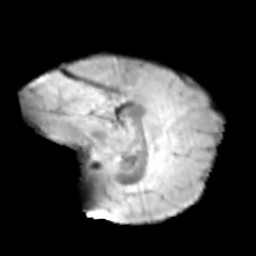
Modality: T2w
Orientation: sagittal
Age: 12
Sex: female
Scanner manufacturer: siemens
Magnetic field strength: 3 T
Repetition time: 3.8 s
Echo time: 0.07 s